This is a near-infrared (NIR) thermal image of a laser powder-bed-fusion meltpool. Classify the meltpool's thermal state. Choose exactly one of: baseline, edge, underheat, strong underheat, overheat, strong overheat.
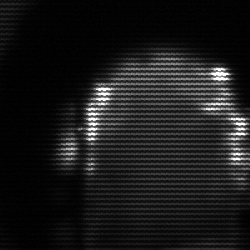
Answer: baseline